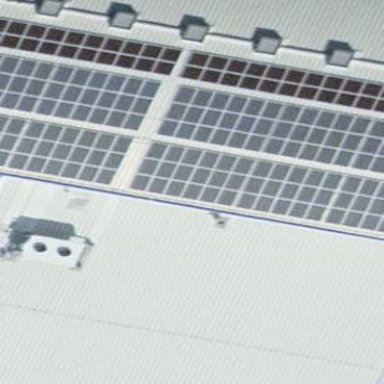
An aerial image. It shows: Solar power generator using photovoltaic method with solar photovoltaic panel types.